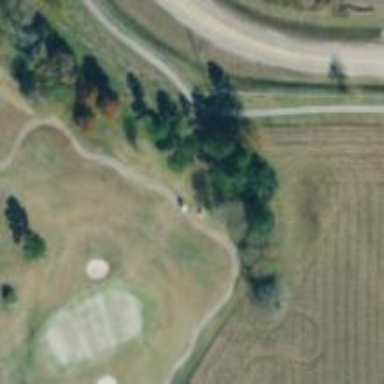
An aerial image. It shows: Path for both road and golf.